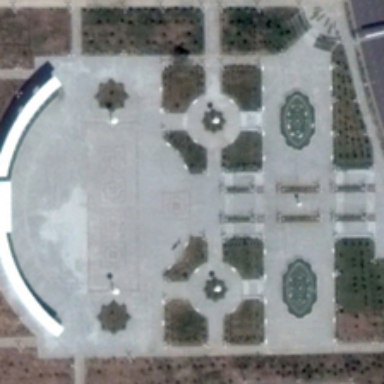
Some green plants are in a square .